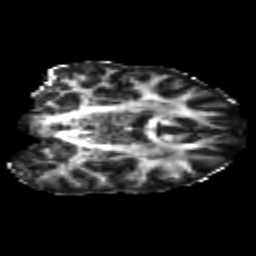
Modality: FA
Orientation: coronal
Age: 24
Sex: female
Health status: healthy
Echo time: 0.074 s